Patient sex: F
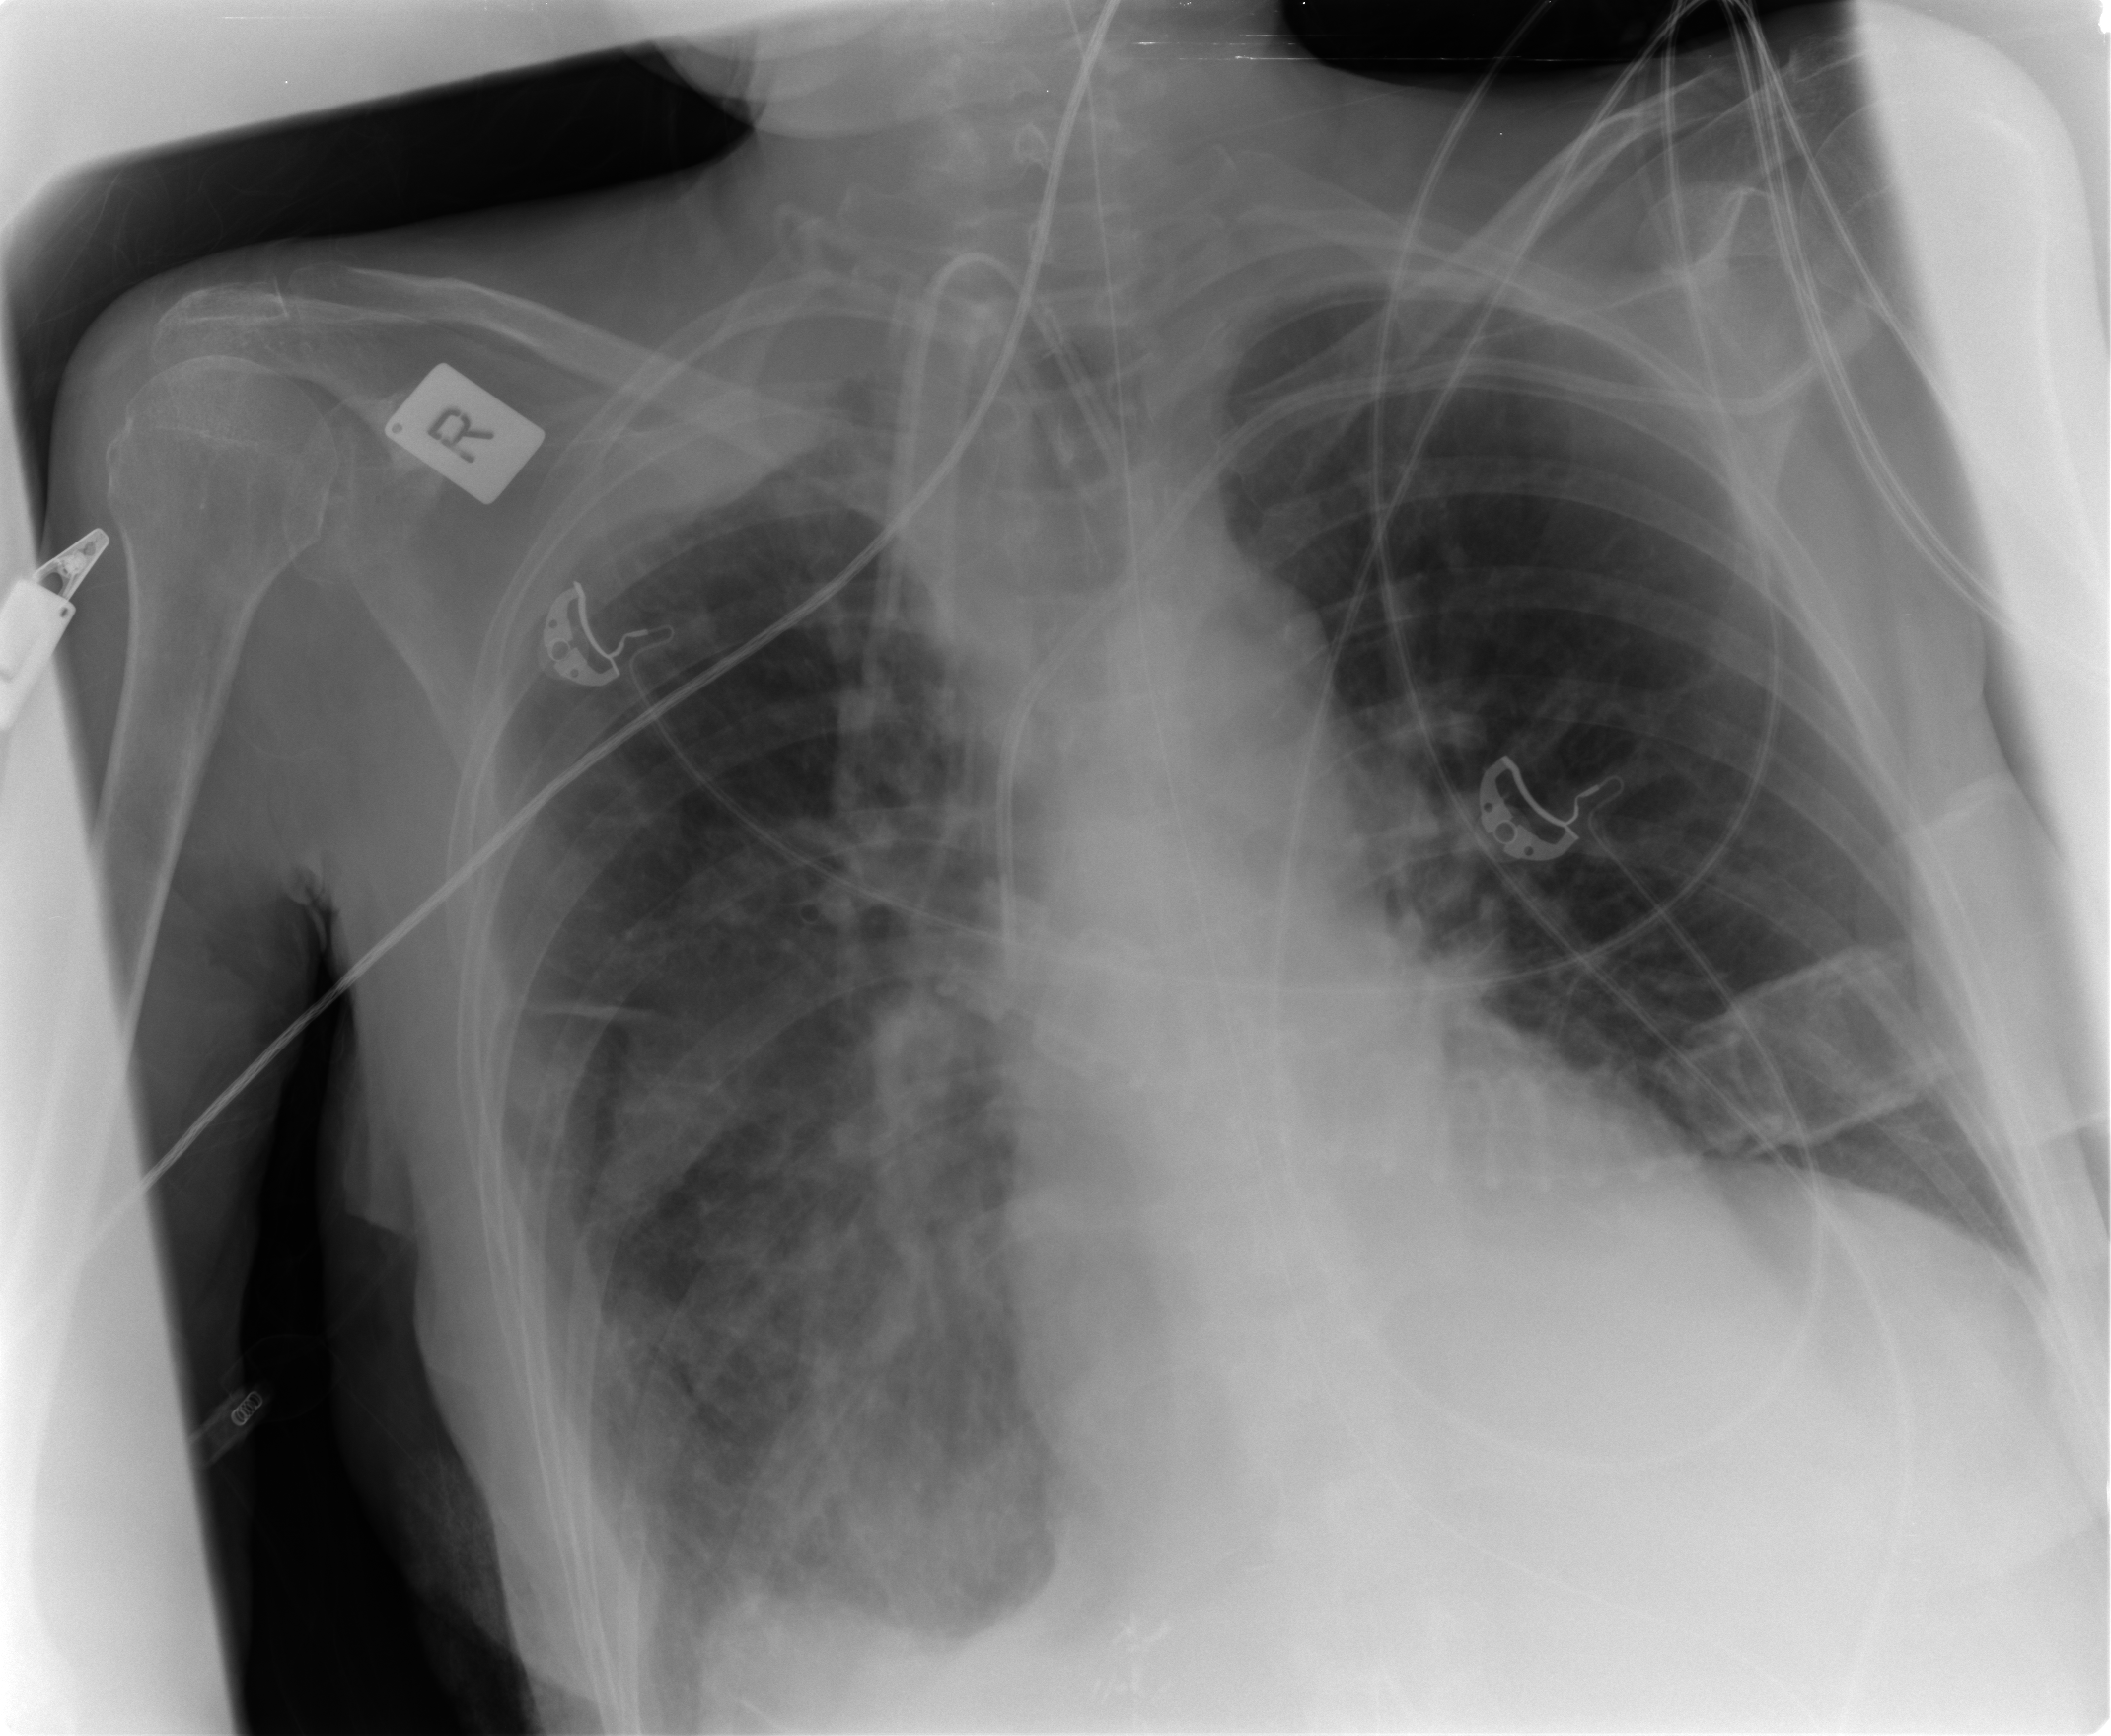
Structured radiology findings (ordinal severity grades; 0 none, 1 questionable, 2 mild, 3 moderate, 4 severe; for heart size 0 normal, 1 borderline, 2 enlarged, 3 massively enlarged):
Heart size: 0
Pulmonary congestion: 2
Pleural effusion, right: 2
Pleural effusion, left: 0
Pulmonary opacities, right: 1
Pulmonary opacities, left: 0
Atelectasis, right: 2
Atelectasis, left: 0